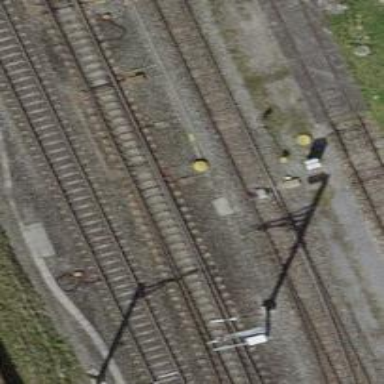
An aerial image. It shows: Railway switch.